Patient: sex M, age 34
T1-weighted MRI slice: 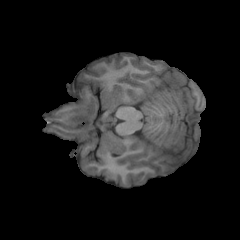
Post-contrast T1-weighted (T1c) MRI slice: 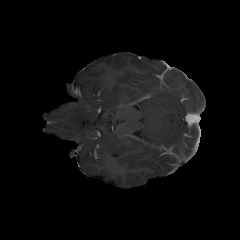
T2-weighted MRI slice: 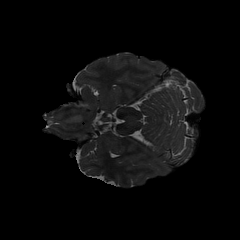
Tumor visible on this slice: no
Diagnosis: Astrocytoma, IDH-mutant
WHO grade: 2